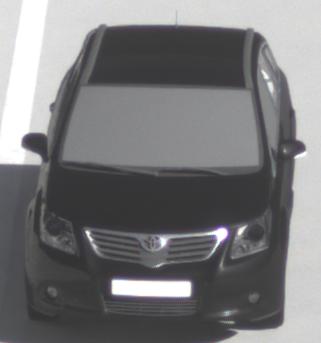
Make: Toyota
Model: Avensis 1.6
Detailed model: Avensis (T27) Notch Back
Model produced from: 2009/01
Model produced until: 2010/08
Doors: 4
Color: black
Road condition: dry road
Daytime: morning or afternoon
Contrast: high contrast